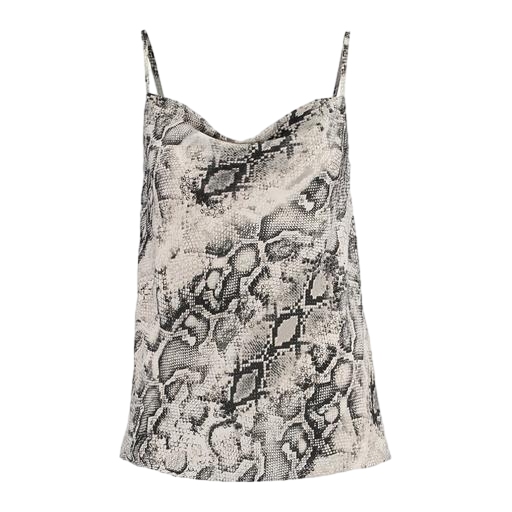
billie blossom silver snake printed shell top, multicolor scoop back cami top animal print, black python-print top, white background